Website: walmart
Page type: billing-address
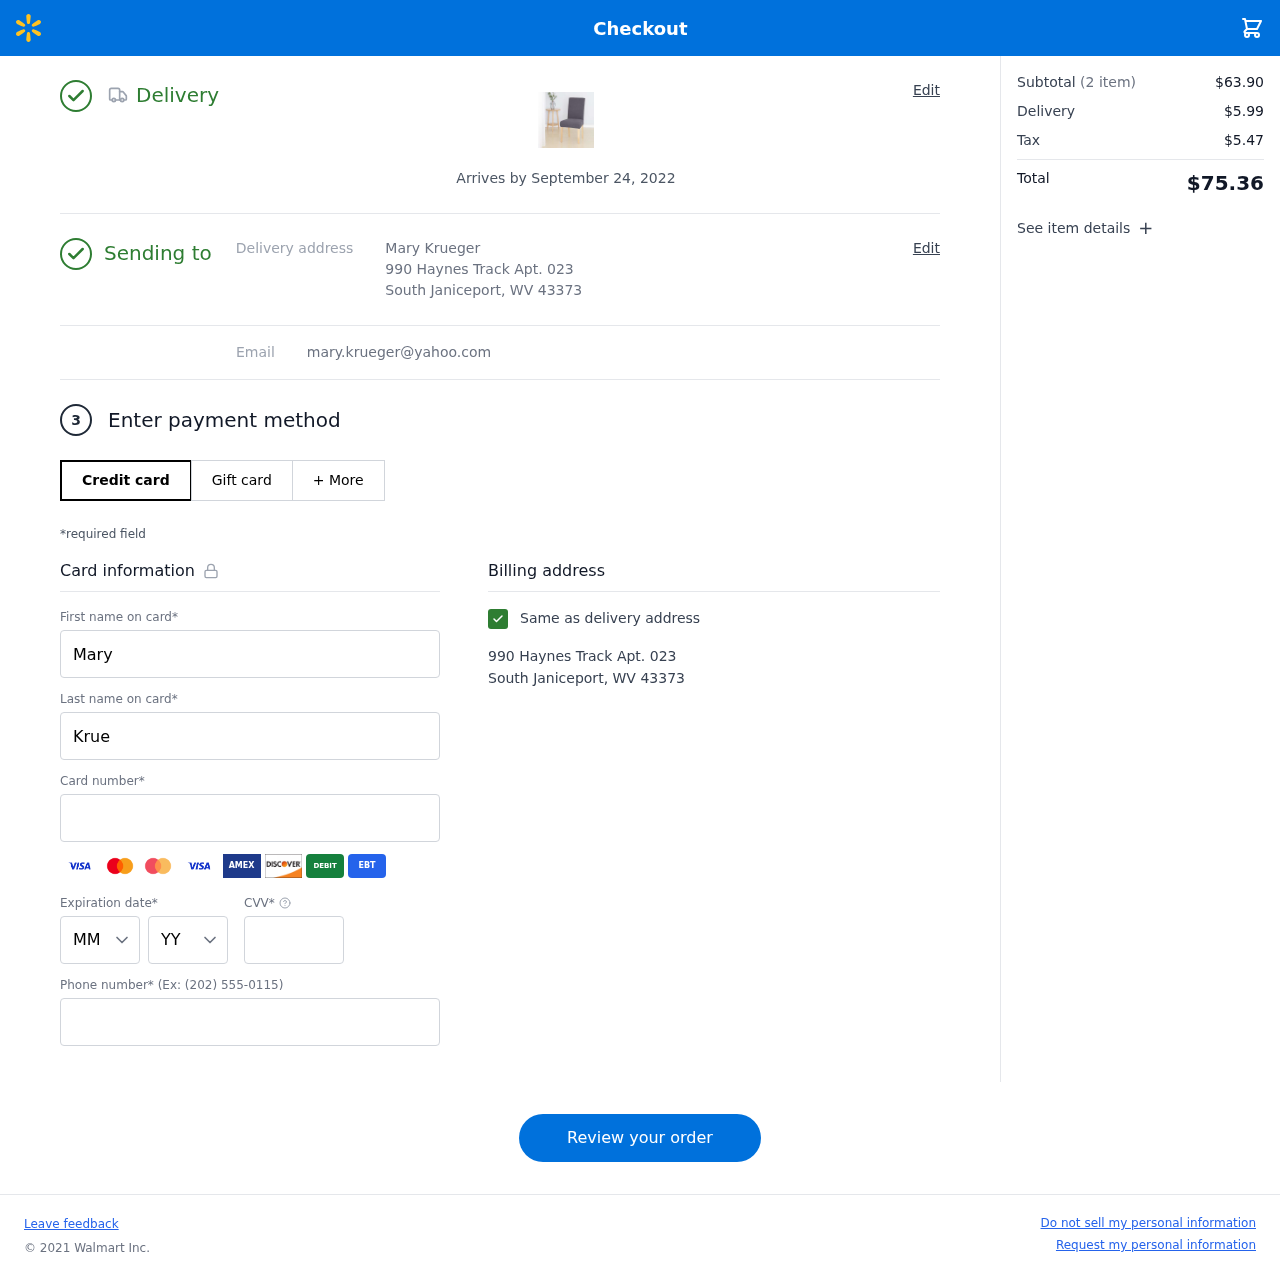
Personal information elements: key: PII_CARD_CVV
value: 167
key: PII_CARD_EXPIRY_MONTH
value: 08
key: PII_CARD_EXPIRY_YEAR
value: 29
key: PII_CARD_NUMBER
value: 6011 4701 7168 4946
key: PII_EMAIL
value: mary.krueger@yahoo.com
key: PII_FIRSTNAME
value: Mary
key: PII_FULLNAME
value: Mary Krueger
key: PII_LASTNAME
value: Krueger
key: PII_PHONE
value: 6574857161
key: PII_STREET
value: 990 Haynes Track Apt. 023
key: PII_CITY_STATE_ZIP
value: South Janiceport, WV 43373
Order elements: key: ORDER_DELIVERY_DATE
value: Arrives by September 24, 2022
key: ORDER_NUM_ITEMS
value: (2 item)
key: ORDER_SUBTOTAL
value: $63.90
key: ORDER_SHIPPING_COST
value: $5.99
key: ORDER_TAX
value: $5.47
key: ORDER_TOTAL
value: $75.36